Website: apple
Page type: billing-address
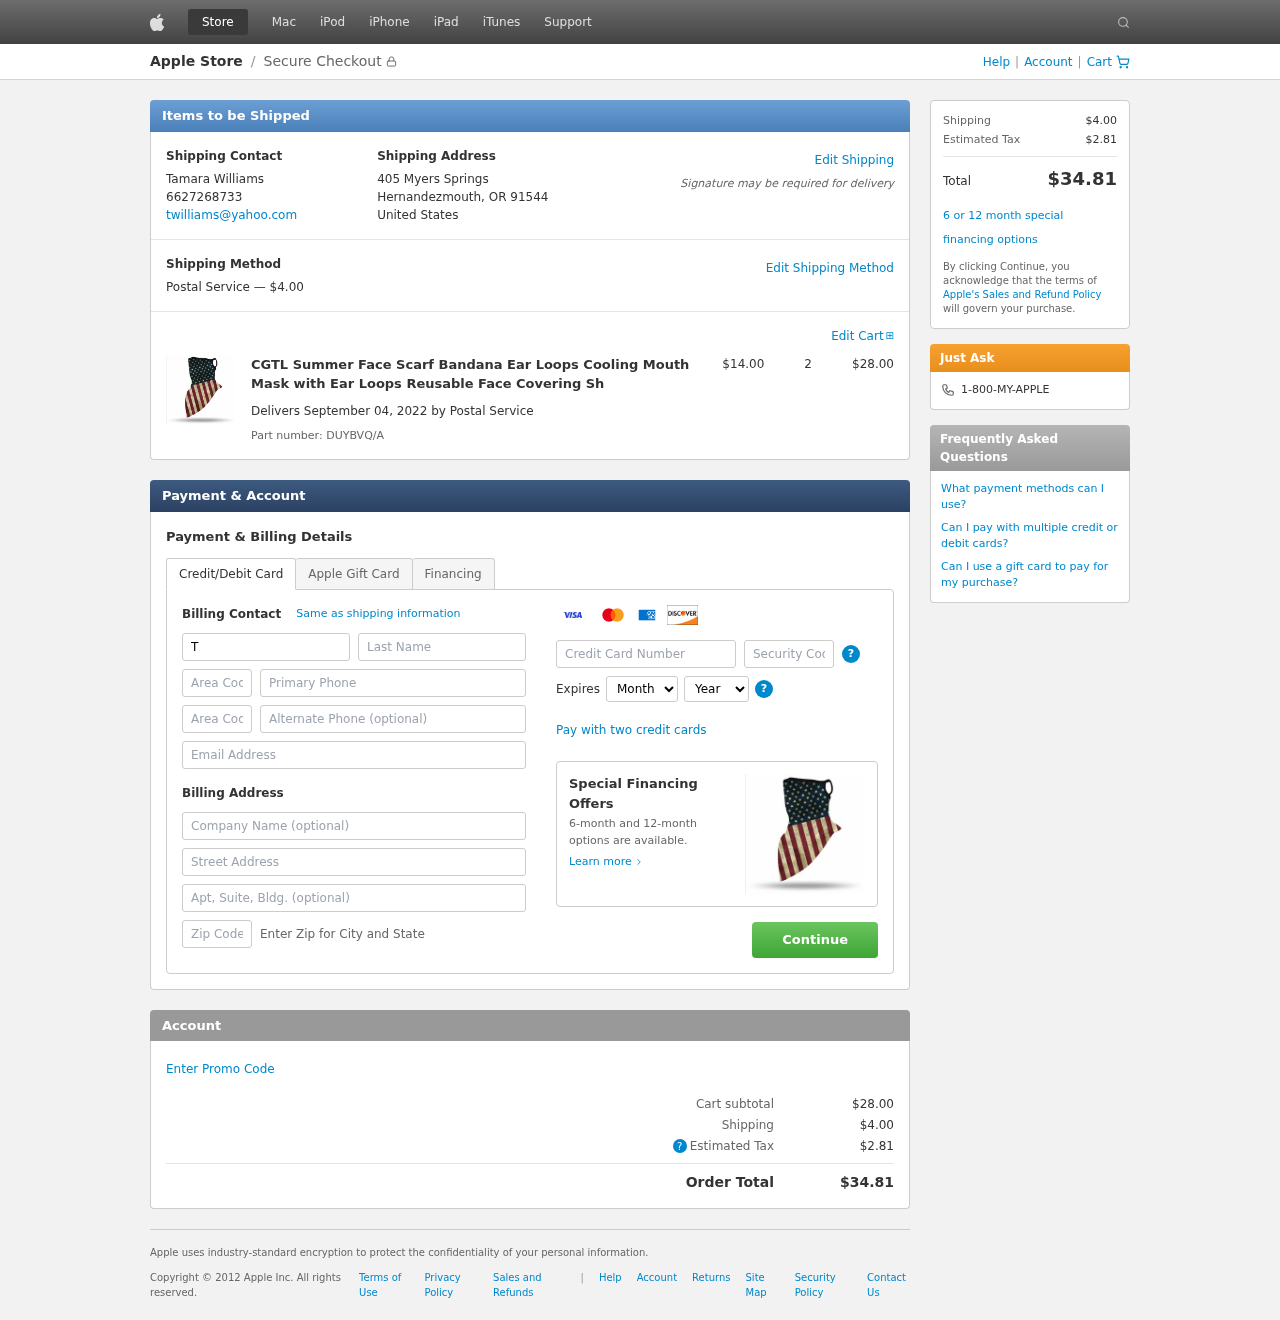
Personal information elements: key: PII_CARD_CVV
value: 424
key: PII_CARD_EXPIRY_MONTH
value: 04
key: PII_CARD_EXPIRY_YEAR
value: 27
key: PII_CARD_NUMBER
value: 2595 3934 9544 9700
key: PII_CITY_STATE_ZIP
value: Hernandezmouth, OR 91544
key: PII_COUNTRY
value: United States
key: PII_EMAIL
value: twilliams@yahoo.com
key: PII_FIRSTNAME
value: Tamara
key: PII_FULLNAME
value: Tamara Williams
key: PII_LASTNAME
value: Williams
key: PII_PHONE
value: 6627268733
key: PII_PHONE_ALT
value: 5108057213
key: PII_PHONE_ALT_AREA
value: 510
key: PII_PHONE_AREA
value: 662
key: PII_STREET
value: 405 Myers Springs
Product elements: key: PRODUCT1_NAME
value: CGTL Summer Face Scarf Bandana Ear Loops Cooling Mouth Mask with Ear Loops Reusable Face Covering Sh
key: PRODUCT1_PRICE
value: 14
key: PRODUCT1_QUANTITY
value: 2
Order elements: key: ORDER_SHIPPING_COST
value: $4.00
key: ORDER_SUBTOTAL
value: $28.00
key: ORDER_DELIVERY_DATE
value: September 04, 2022
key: ORDER_PART_NUMBER
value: DUYBVQ/A
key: ORDER_TAX
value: $2.81
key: ORDER_TOTAL
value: $34.81